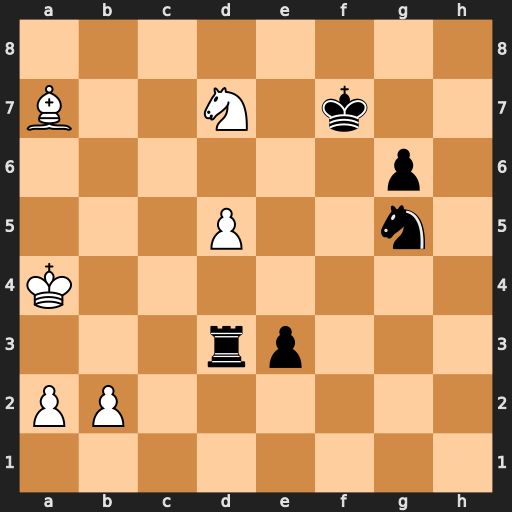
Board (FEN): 8/B2N1k2/6p1/3P2n1/K7/3rp3/PP6/8
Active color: w
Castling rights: -
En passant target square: -
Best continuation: Ne5+ Ke8 Nxd3